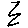
Label: zigzag